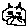
Label: cat